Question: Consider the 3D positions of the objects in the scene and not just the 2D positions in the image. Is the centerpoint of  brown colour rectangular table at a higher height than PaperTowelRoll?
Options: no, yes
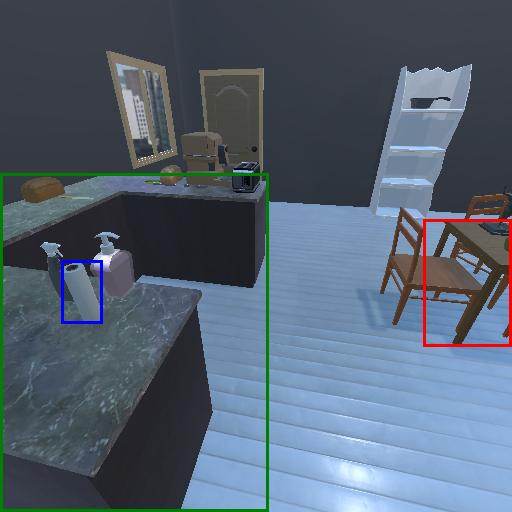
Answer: no